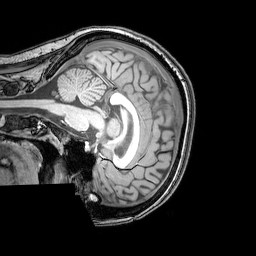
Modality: T1w
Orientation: sagittal
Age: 24
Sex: female
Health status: healthy
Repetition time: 0.081 s
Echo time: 0.037 s